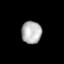
Tissue: lung
Cell type: Epithelial cells
Senescence score: 0.2197
Nuclear area (px): 445
Mean DAPI intensity: 179.445